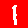
Digit: 1